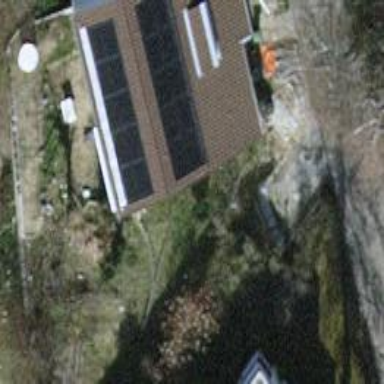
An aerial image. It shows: Semidetached house with gabled roof made of tiles.